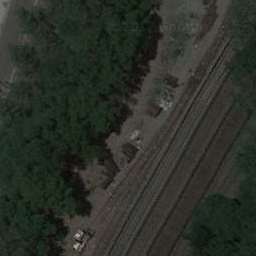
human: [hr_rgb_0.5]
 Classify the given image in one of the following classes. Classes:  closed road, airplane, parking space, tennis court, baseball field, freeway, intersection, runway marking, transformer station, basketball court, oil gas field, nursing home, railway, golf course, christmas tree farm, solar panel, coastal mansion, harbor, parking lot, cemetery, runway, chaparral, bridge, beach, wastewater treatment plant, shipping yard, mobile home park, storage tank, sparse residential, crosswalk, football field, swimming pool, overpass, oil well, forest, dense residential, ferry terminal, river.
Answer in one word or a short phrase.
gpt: railway